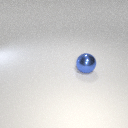
large blue metal sphere